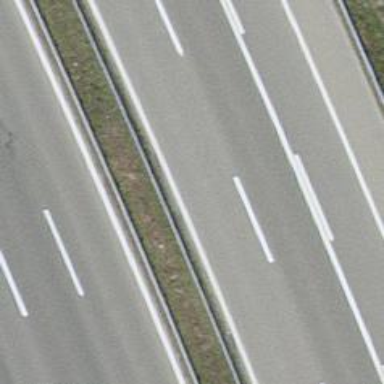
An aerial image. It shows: Asphalt motorway.